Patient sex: M
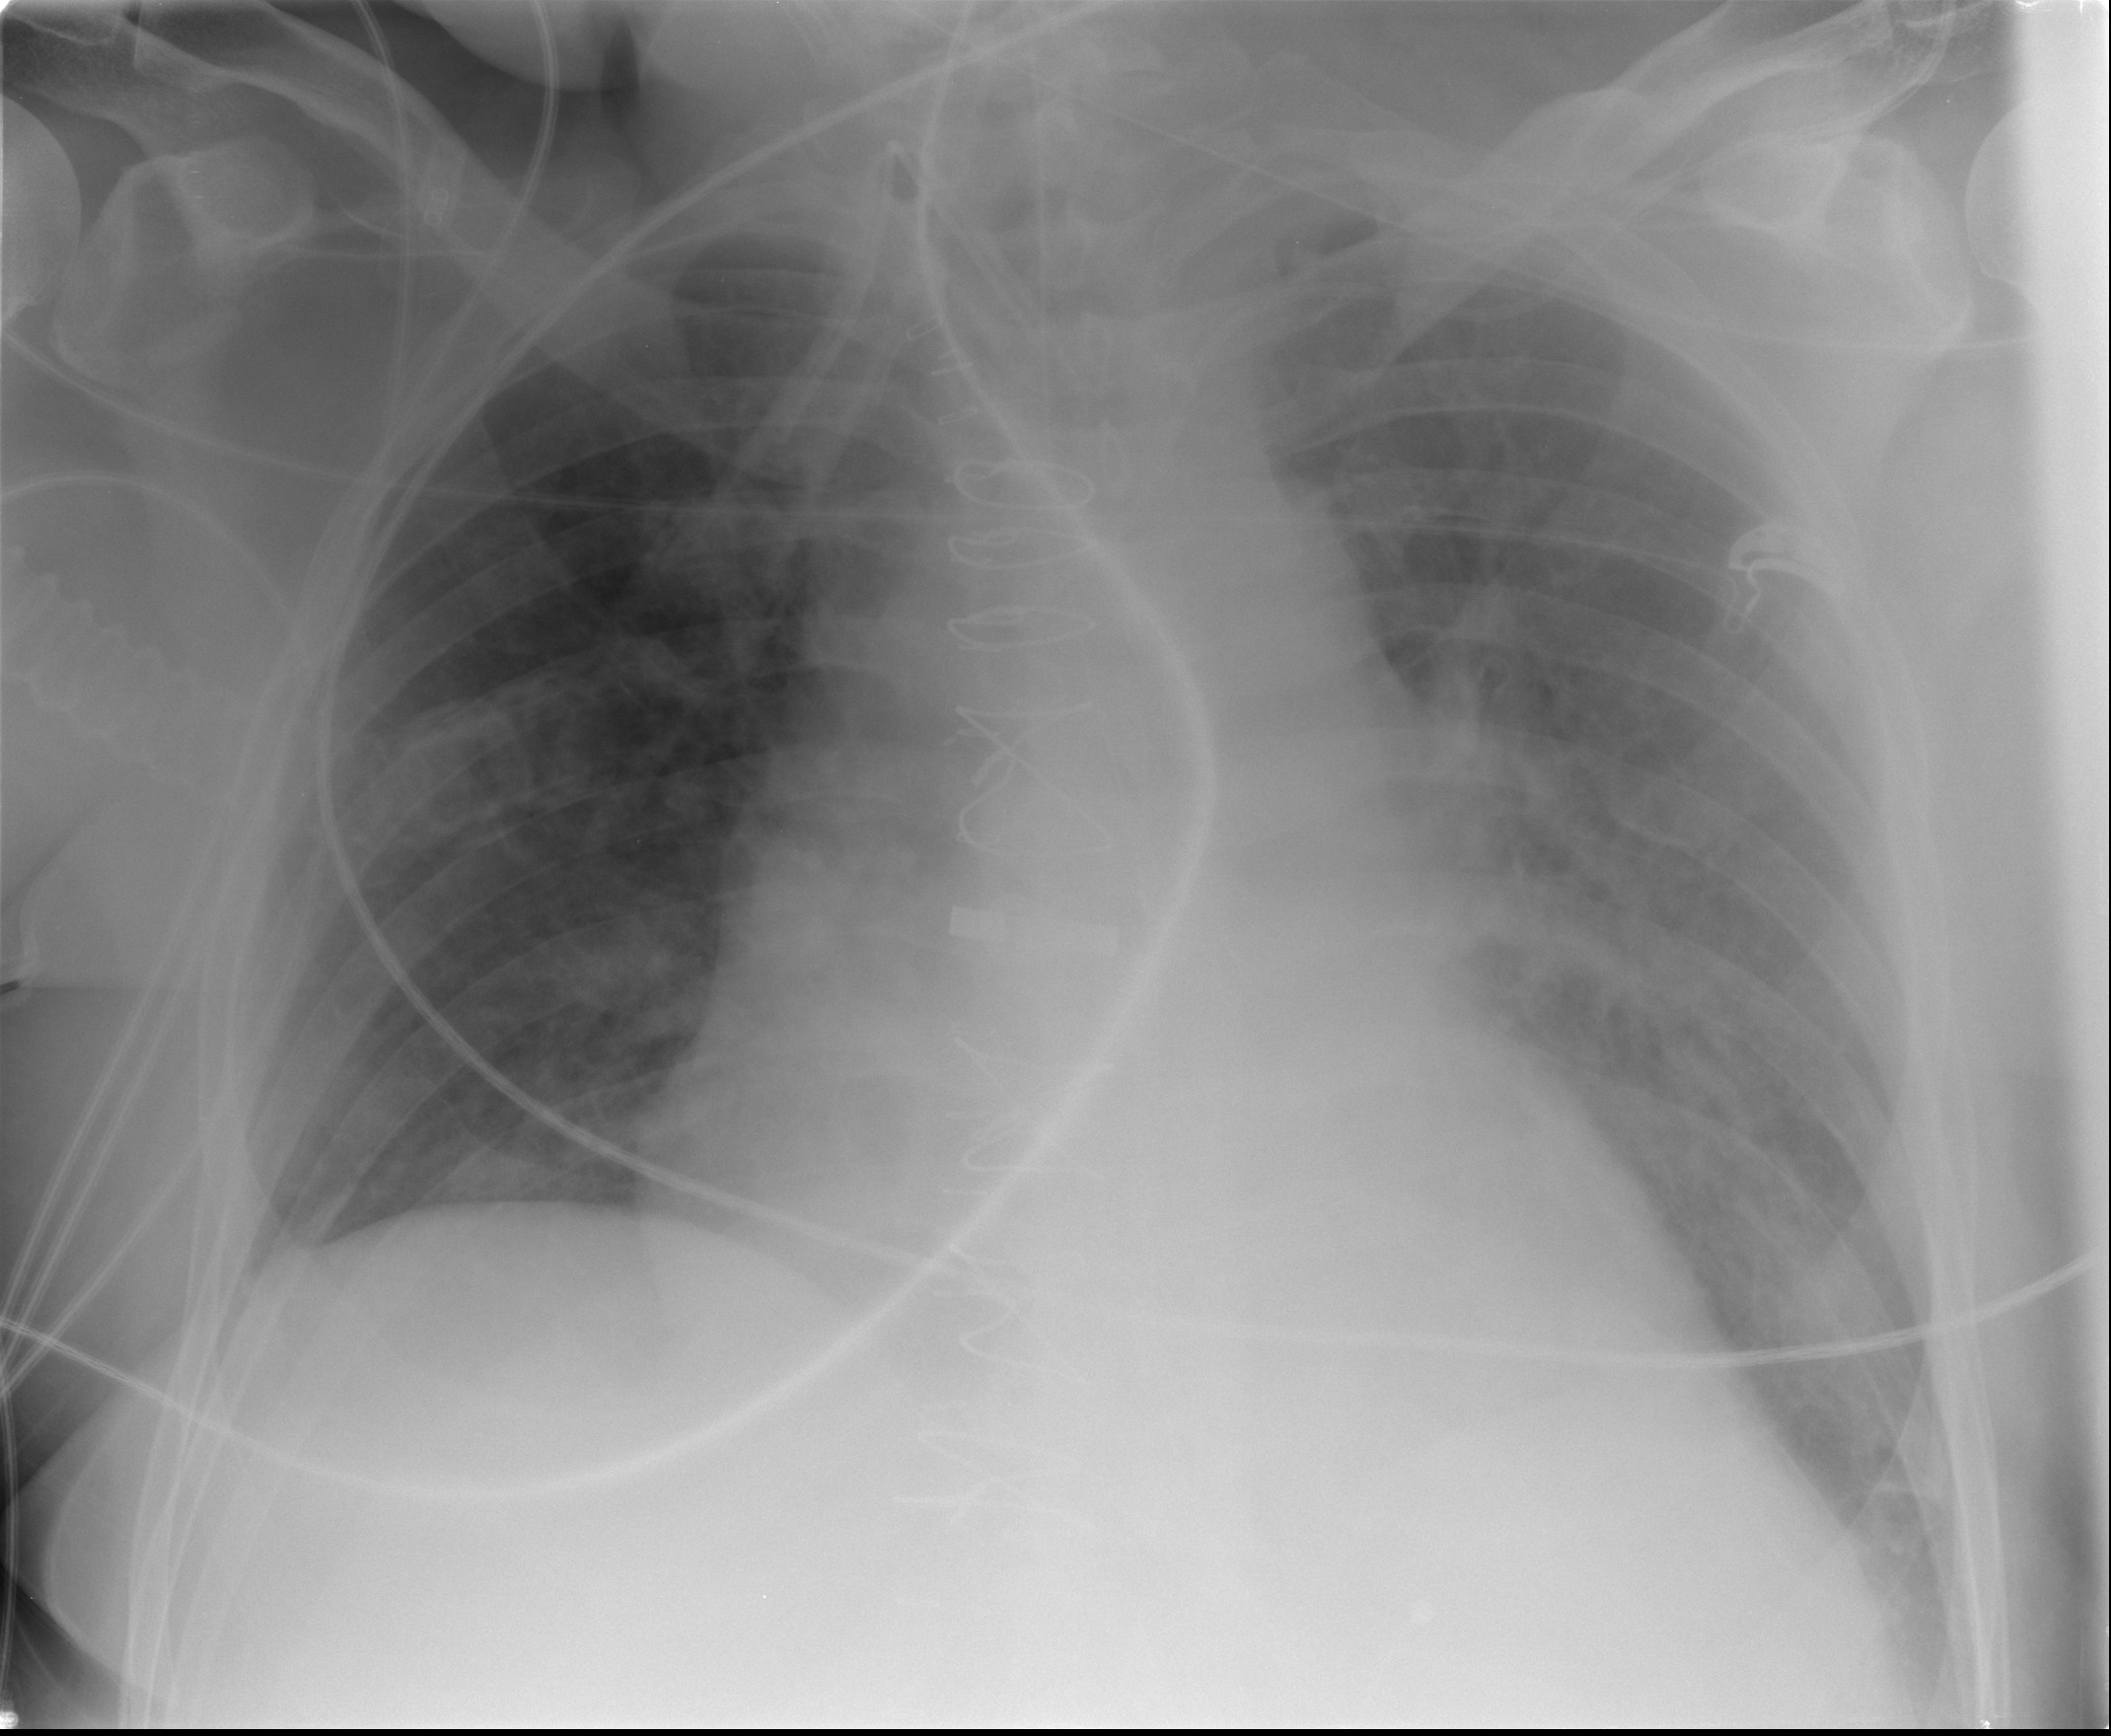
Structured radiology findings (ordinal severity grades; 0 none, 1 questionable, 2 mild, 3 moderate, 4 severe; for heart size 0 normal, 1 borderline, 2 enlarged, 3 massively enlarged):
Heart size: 2
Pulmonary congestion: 2
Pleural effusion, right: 0
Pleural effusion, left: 3
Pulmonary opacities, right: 2
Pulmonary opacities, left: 2
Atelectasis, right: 0
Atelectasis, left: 2